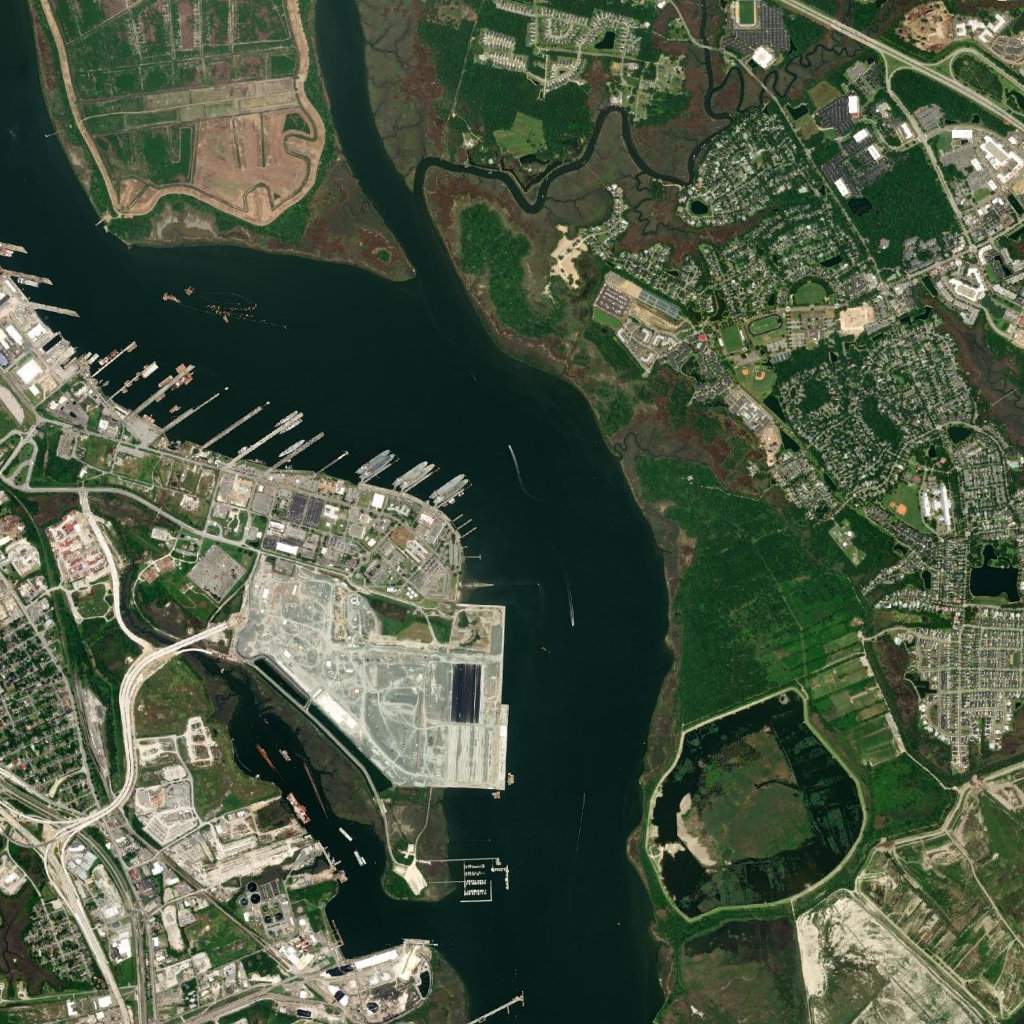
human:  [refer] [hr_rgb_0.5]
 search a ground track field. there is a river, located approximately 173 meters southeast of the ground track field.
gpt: <box>[[38, 51, 40, 52, 0]]</box>